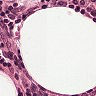
Metastatic tissue present: no